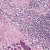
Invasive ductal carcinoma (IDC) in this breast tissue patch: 0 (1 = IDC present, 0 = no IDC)